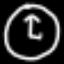
Label: clock